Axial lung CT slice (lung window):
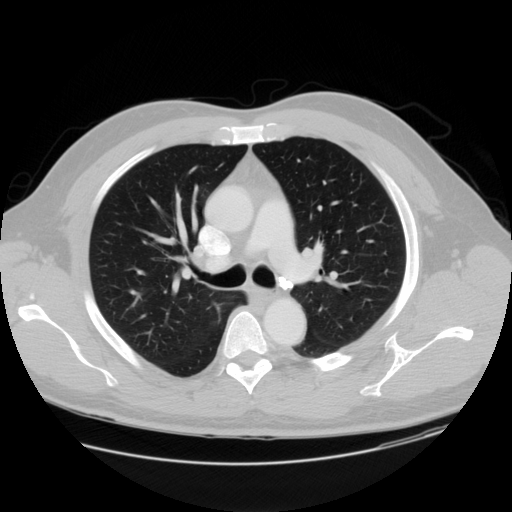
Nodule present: no